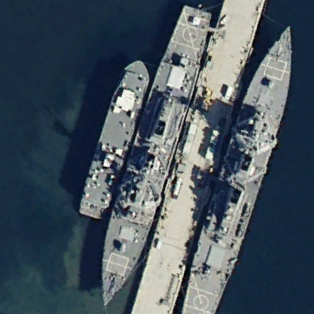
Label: destroyer